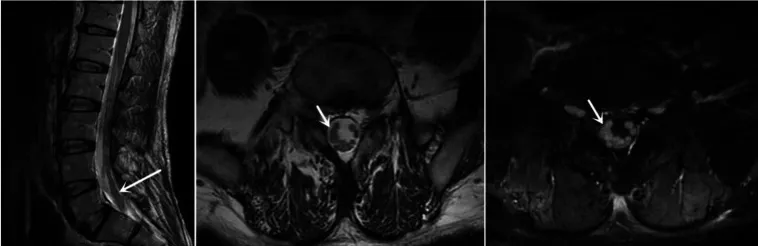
Sagittal and axial MRI revealed that the cauda equina was thickened, and enhanced MRI revealed that the cauda equina was significantly enhanced (at the white arrow). MRI, magnetic resonance imaging.
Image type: radiology (mri)